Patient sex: F
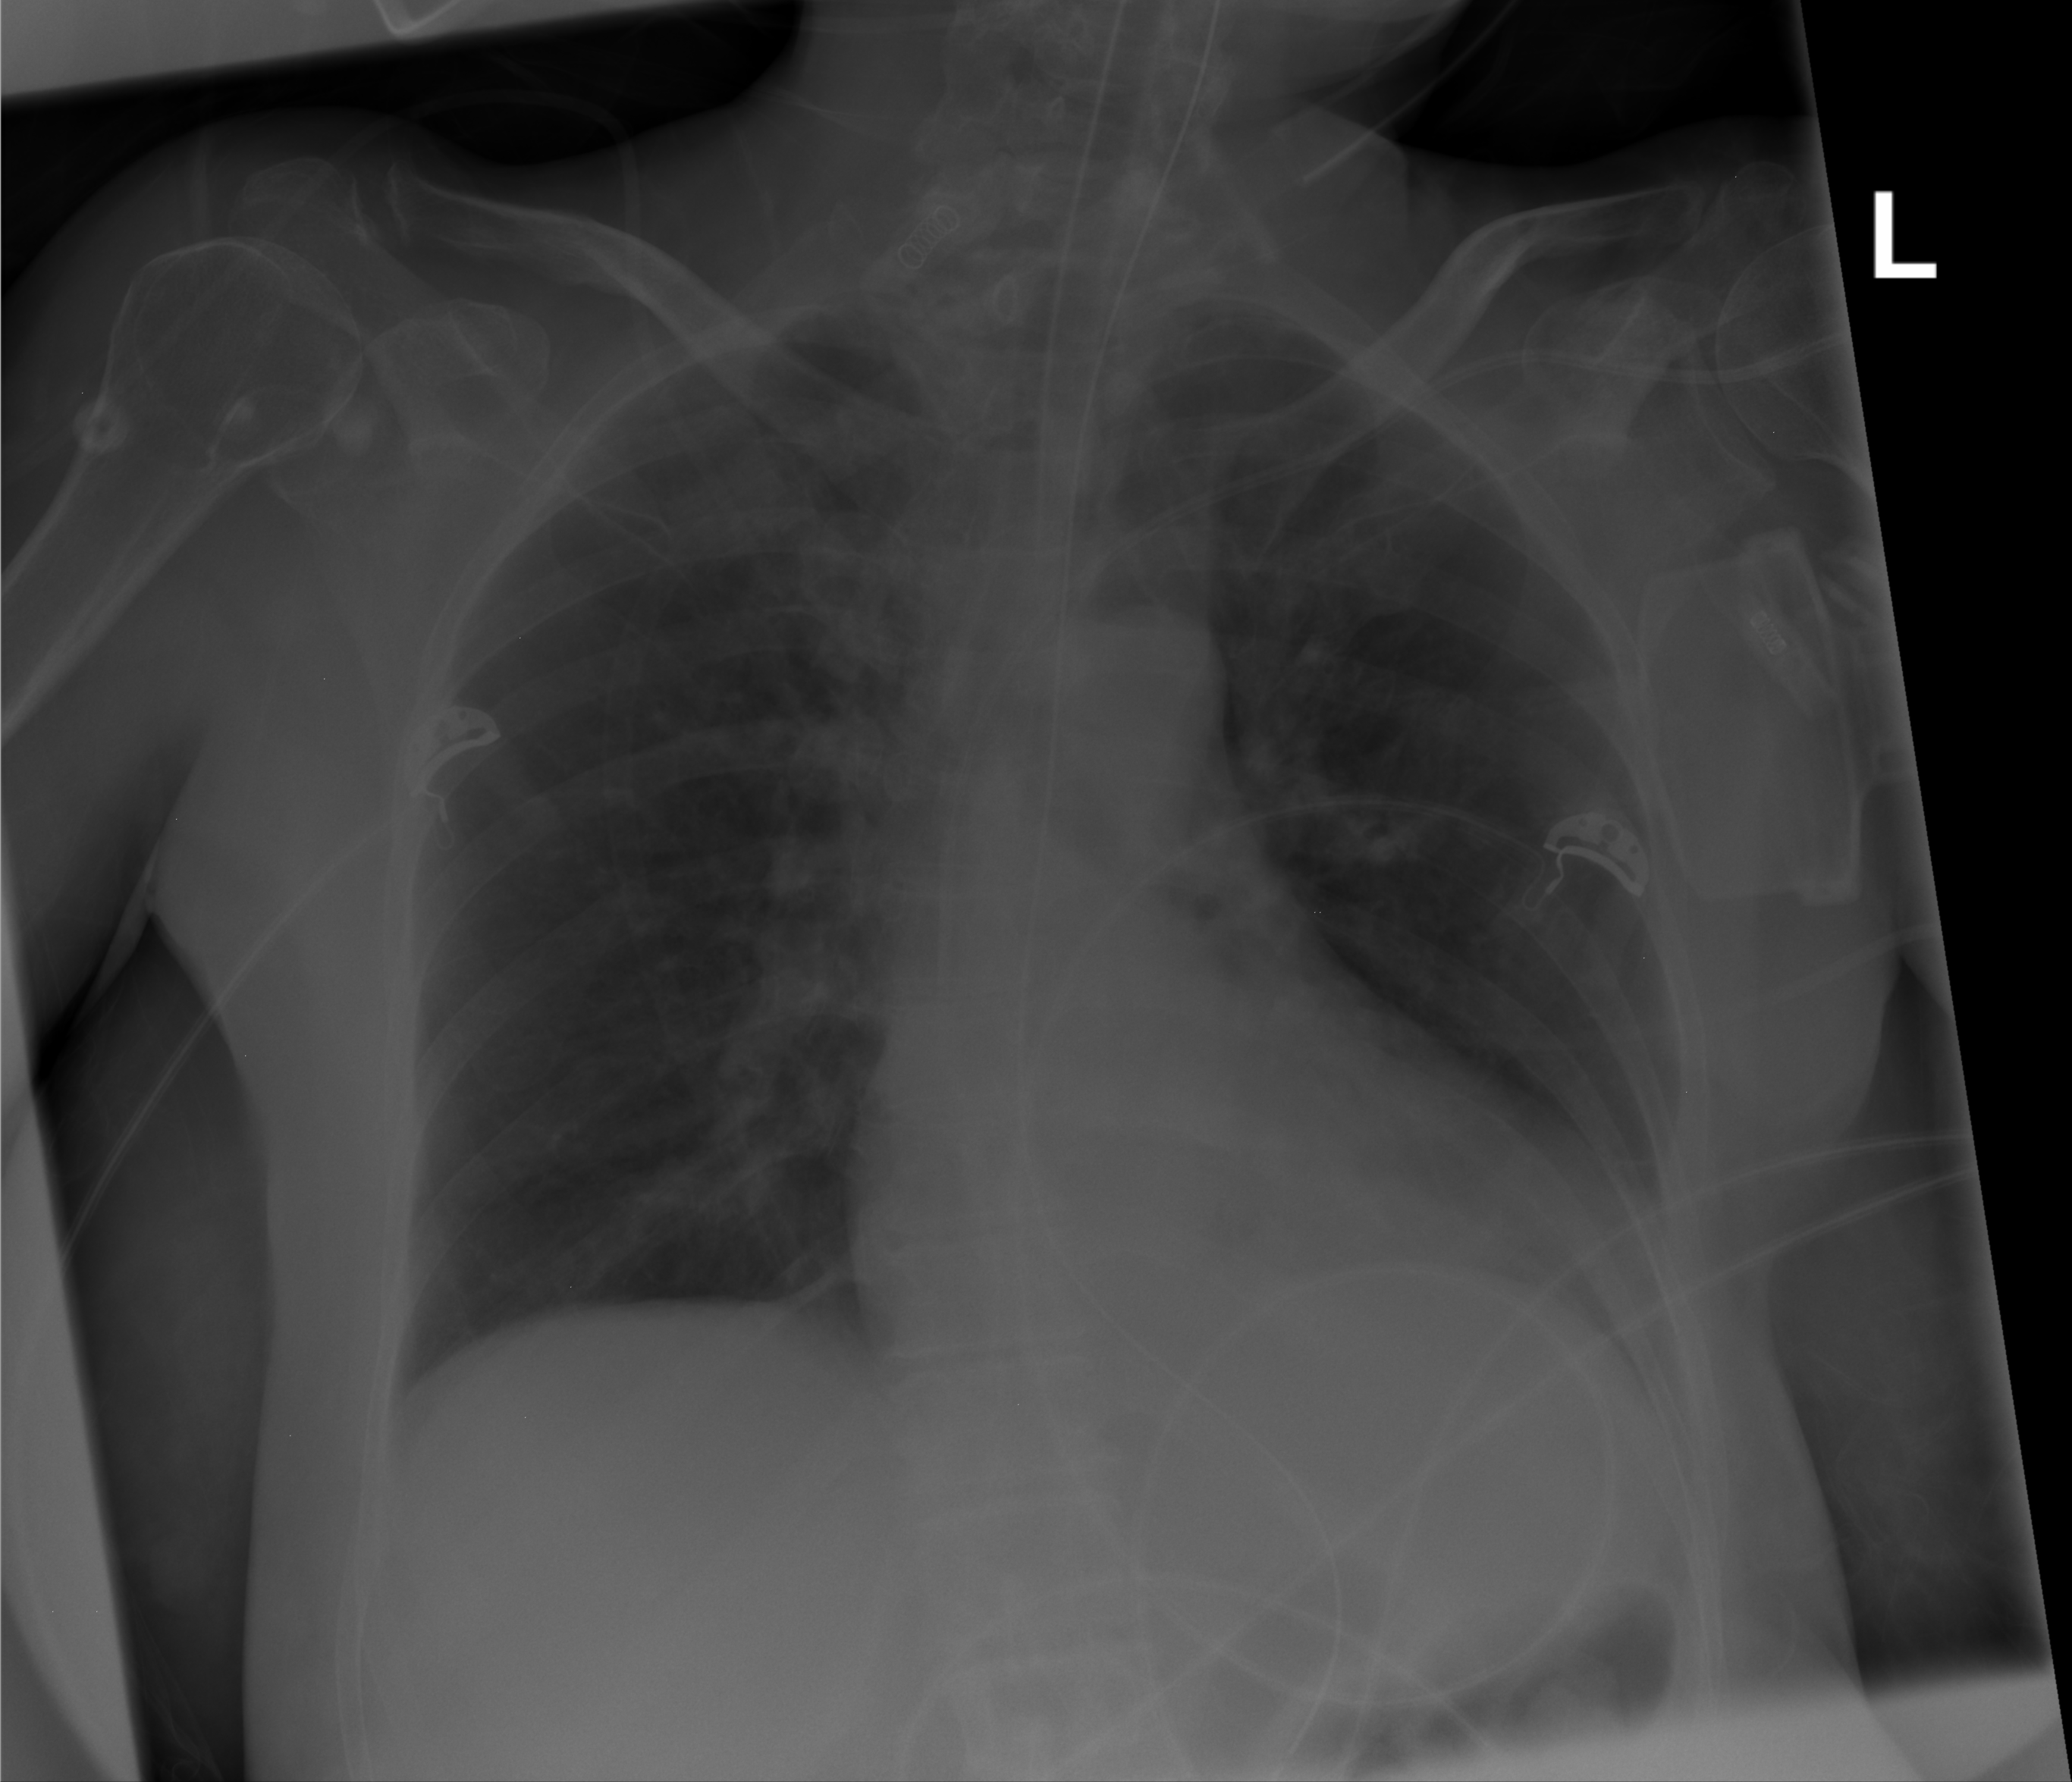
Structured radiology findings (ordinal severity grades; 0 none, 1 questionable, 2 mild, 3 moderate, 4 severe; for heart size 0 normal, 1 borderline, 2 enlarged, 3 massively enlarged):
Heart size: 1
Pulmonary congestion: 0
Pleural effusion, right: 0
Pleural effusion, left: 0
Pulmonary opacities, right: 0
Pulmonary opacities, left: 2
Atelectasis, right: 0
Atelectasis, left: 2